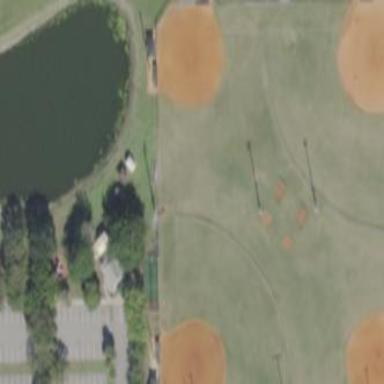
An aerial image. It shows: Baseball pitch for leisure and sports activities.